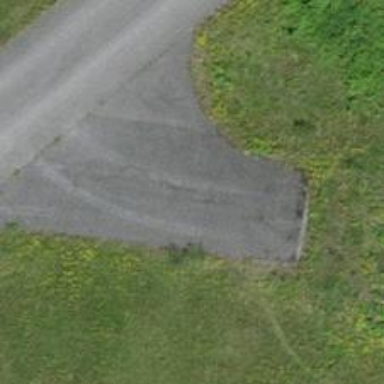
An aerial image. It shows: Well-maintained track road of grade 1.